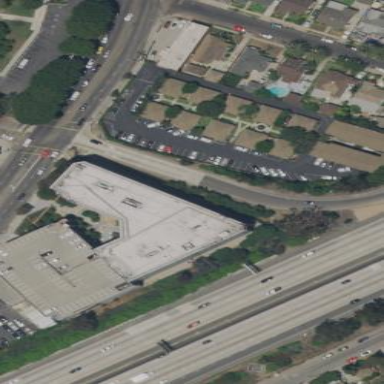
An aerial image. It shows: Commercial building.